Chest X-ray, PA view. Patient: 49 years old, sex F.
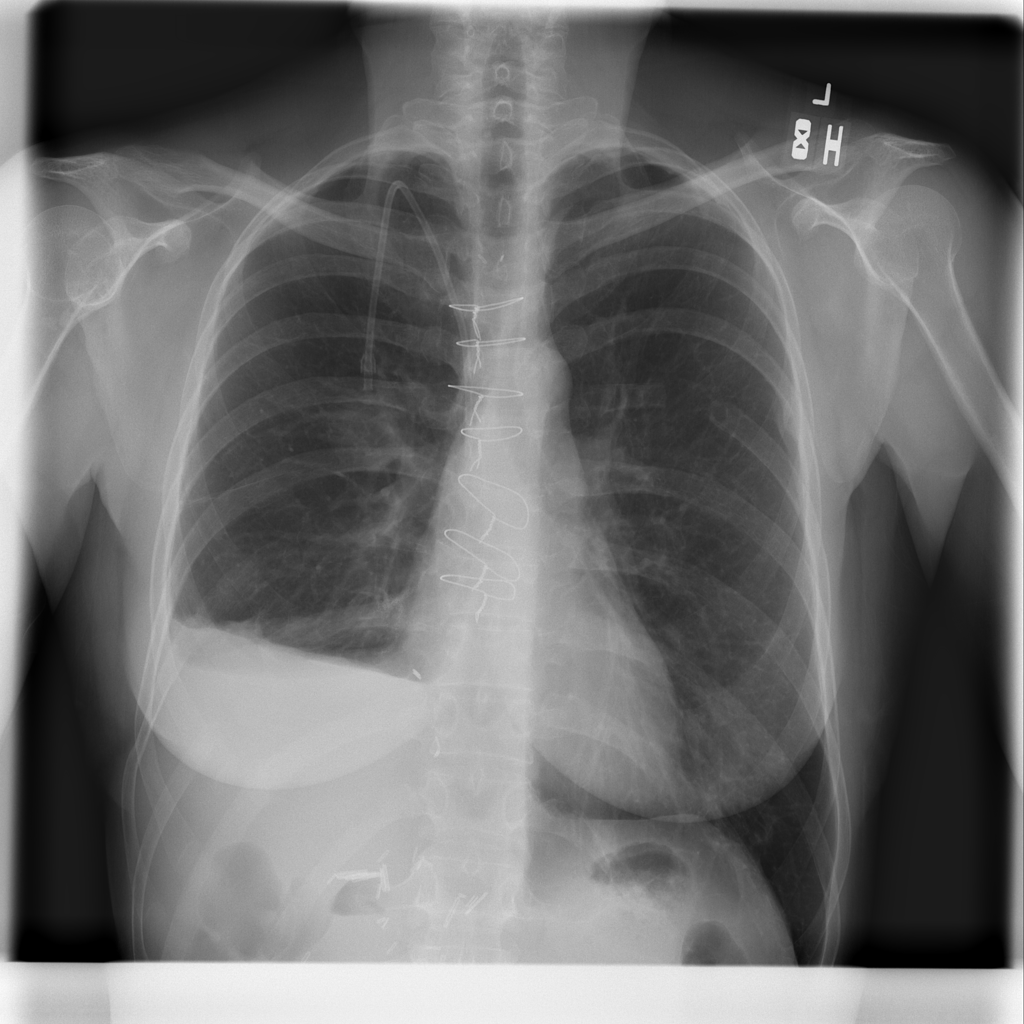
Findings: No Finding